Question: Example: when you click a button to upload an image, you get the dialog to choose a file. Then you can select an app you want to choose it. How can I make my app appear in that dialog?

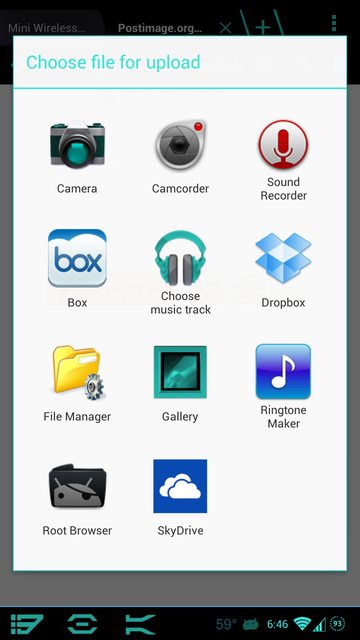
Answer: Add the following intent filters to your Activity where you want the picking to take place:
'''
<intent-filter >
<action android:name="android.intent.action.PICK" />
<category android:name="android.intent.category.DEFAULT" />
<data android:scheme="file" />
</intent-filter>
<intent-filter >
<action android:name="android.intent.action.GET_CONTENT" />
<category android:name="android.intent.category.OPENABLE" />
<category android:name="android.intent.category.DEFAULT" />
<data android:mimeType="*/*" />
</intent-filter>
'''
The first one handles an Action Pick, and the second one Get Content.
You may want to change your mimeType to restrict selection a little. The one I provided will put your app in the selector for every type of file.